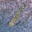
Label: 1